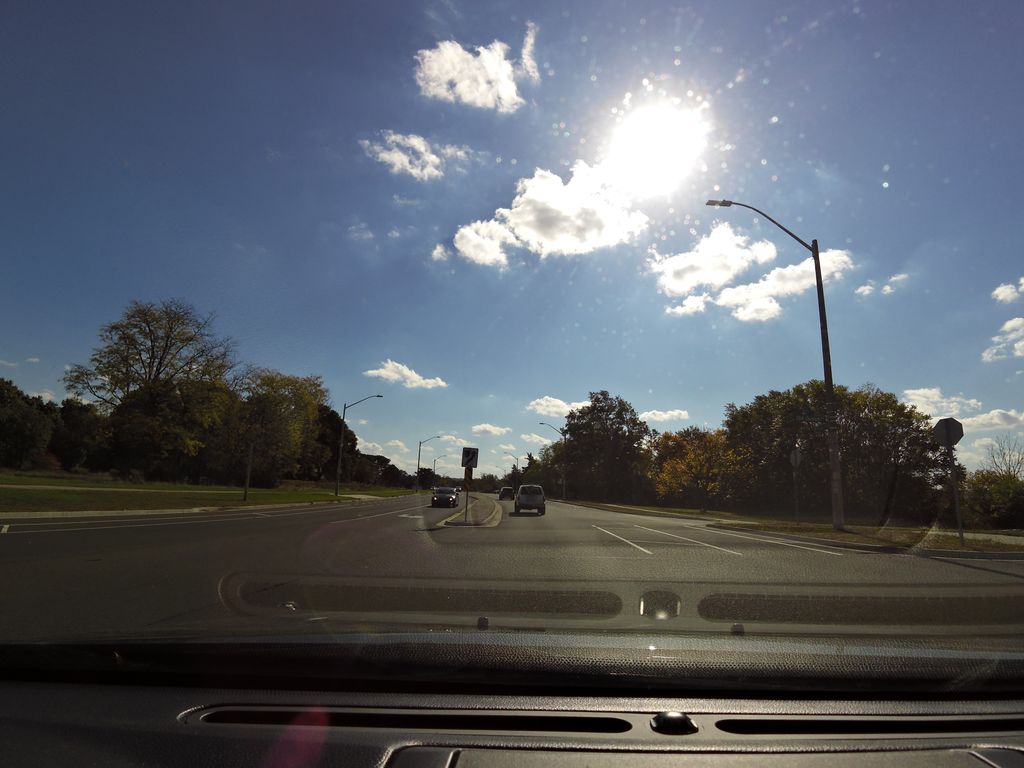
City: hamilton